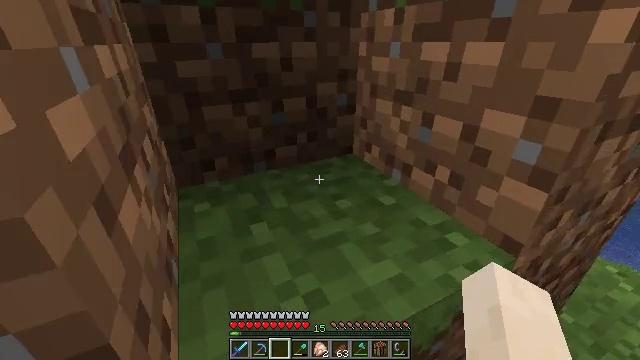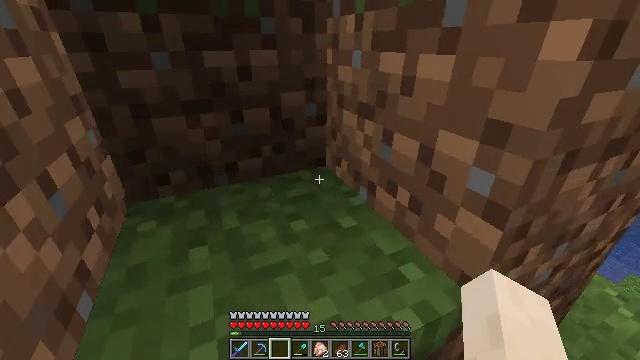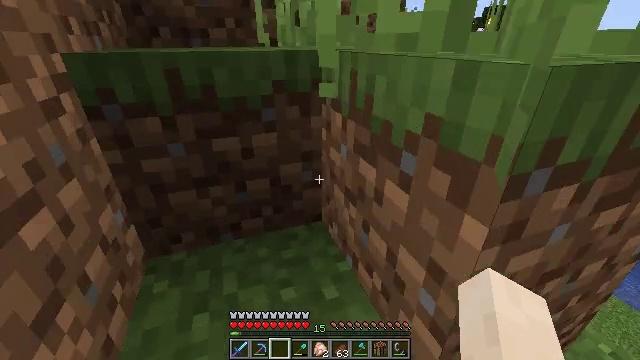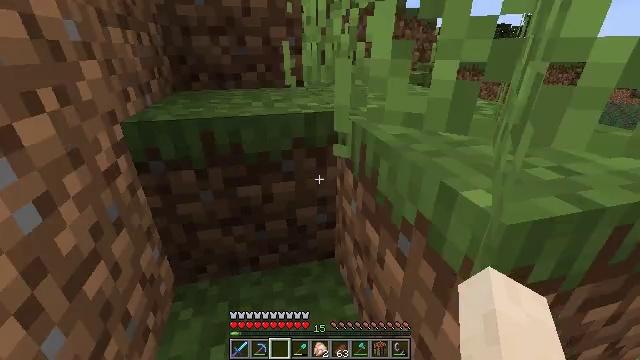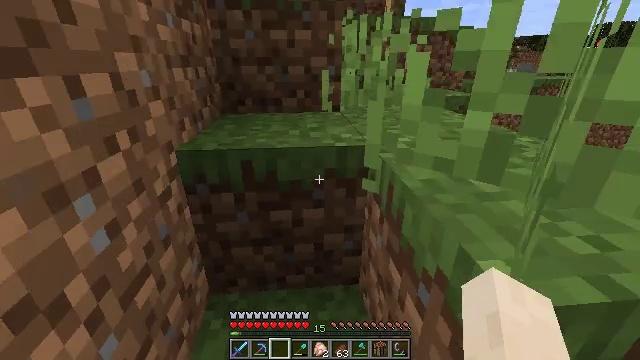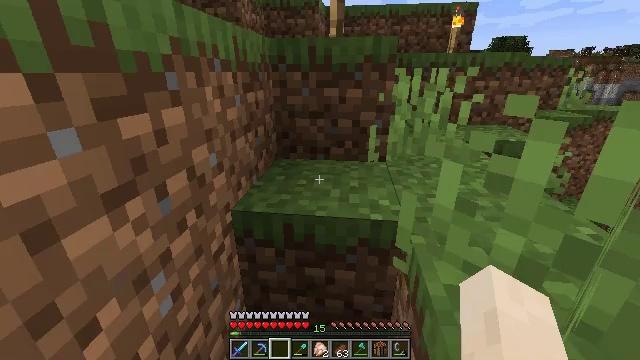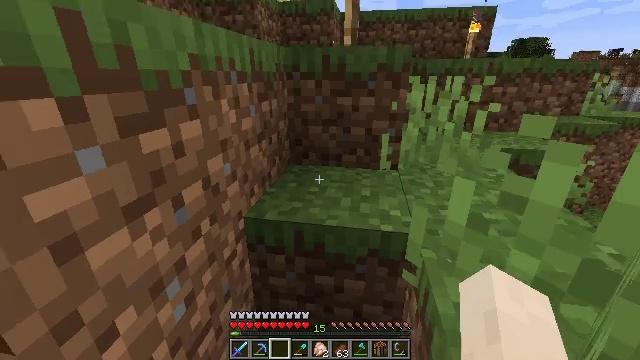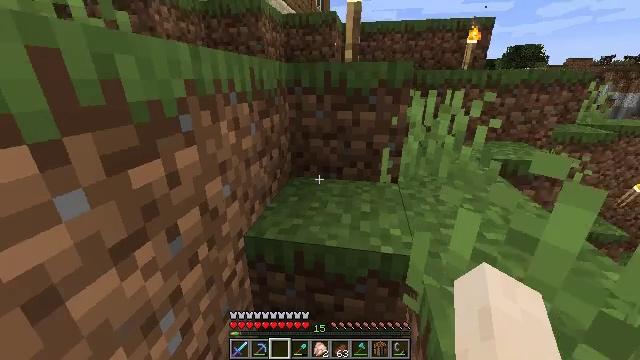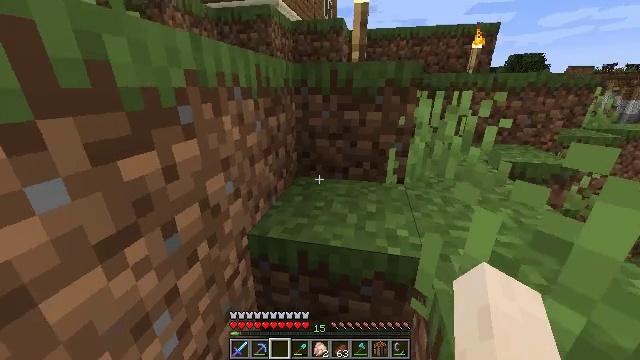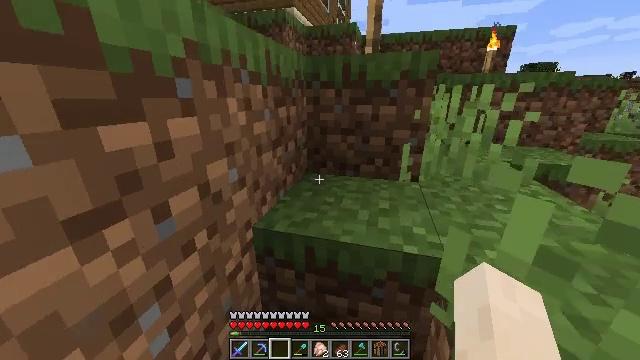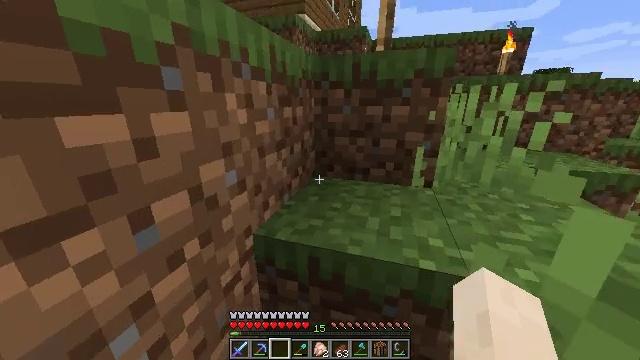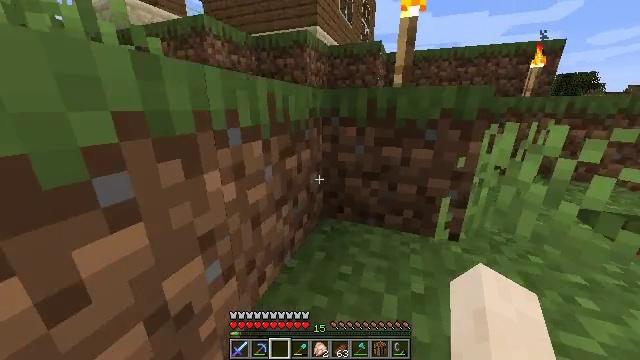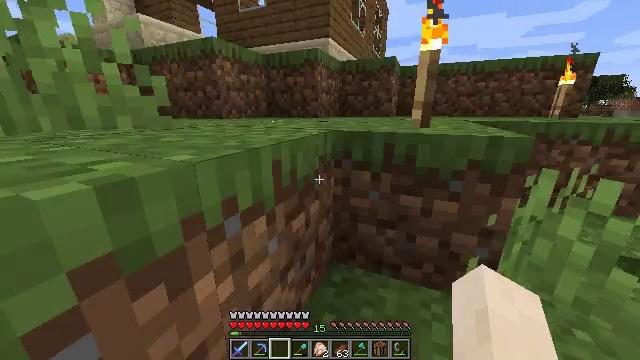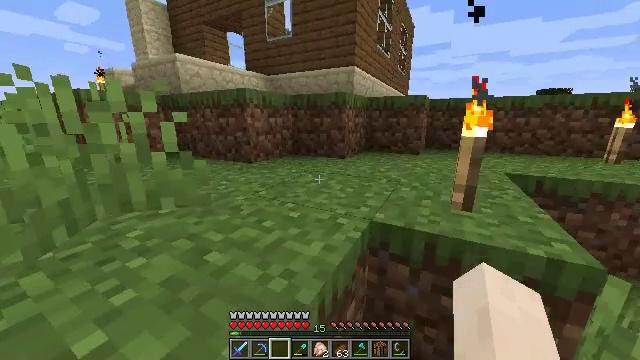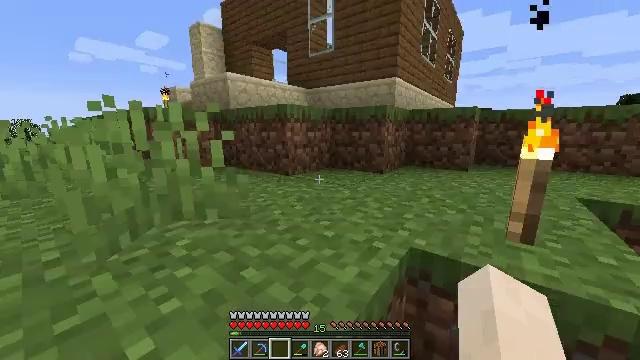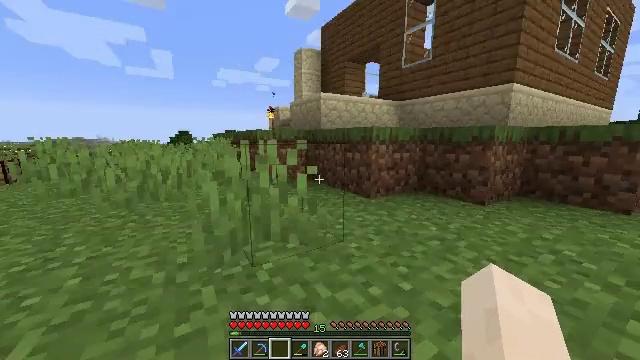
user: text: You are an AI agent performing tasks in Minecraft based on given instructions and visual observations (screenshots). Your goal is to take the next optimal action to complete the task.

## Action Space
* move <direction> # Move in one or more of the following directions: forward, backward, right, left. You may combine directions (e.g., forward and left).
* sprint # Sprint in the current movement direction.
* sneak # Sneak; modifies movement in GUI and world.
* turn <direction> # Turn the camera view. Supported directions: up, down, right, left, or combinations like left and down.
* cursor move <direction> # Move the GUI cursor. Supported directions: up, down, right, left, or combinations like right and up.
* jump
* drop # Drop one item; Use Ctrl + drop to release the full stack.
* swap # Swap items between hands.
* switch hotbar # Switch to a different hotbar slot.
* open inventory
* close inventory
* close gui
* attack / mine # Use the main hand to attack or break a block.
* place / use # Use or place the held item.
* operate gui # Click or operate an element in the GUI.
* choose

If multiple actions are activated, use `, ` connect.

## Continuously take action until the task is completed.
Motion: motion action
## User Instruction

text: Get arrows by crafting with flint, sticks, and feathers.
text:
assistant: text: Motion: move forward, sprint, turn left
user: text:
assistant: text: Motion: move forward, sprint, turn left, jump
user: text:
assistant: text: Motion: move forward, sprint, turn left and up, jump
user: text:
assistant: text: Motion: move forward, sprint, turn left and up, jump
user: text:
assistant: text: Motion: move forward, sprint, turn left and up
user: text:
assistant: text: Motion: move forward, sprint, turn left
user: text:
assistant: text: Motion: move forward, sprint
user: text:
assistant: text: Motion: move forward, sprint, turn left
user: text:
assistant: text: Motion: move forward, sprint, turn left and up
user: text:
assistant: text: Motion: move forward, sprint, turn left and up, jump
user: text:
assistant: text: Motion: move forward, sprint, turn left, jump
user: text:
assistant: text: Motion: move forward, sprint, turn left and up, jump
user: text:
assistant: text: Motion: move forward, sprint, turn left and up, jump
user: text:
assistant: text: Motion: move forward, sprint, turn left and up, jump
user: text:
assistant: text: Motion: move forward, sprint, turn left and up, jump
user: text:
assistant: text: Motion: move forward, sprint, turn left, jump
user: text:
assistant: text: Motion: move forward, sprint, turn left, jump
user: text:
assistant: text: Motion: move forward, sprint, jump
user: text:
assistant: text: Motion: move forward, sprint, jump
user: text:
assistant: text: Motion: move forward, sprint, turn right, jump
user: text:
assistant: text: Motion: move forward, sprint, turn right, jump
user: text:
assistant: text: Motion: move forward, sprint, turn right and down, jump
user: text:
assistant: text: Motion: move forward, sprint, turn right and down, jump
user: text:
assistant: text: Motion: move forward, sprint, turn right, jump
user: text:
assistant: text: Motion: move forward, sprint, turn right and up
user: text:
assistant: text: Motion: move forward, sprint, turn right
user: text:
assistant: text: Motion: move forward, sprint
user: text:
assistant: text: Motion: move forward, sprint
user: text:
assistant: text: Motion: move forward, sprint
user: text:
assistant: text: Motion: move forward, sprint